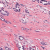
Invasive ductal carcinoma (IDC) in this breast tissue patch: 1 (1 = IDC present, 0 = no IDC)